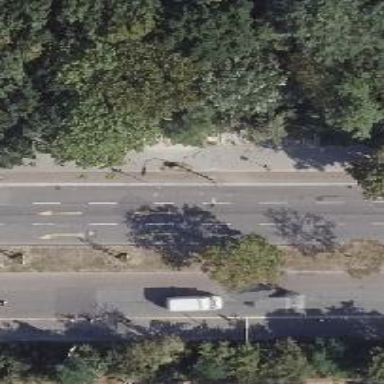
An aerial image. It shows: Secondary road with asphalt surface. It has cycle track on the right and lane markings. The road is dual carriageway with parking lanes on the right side.